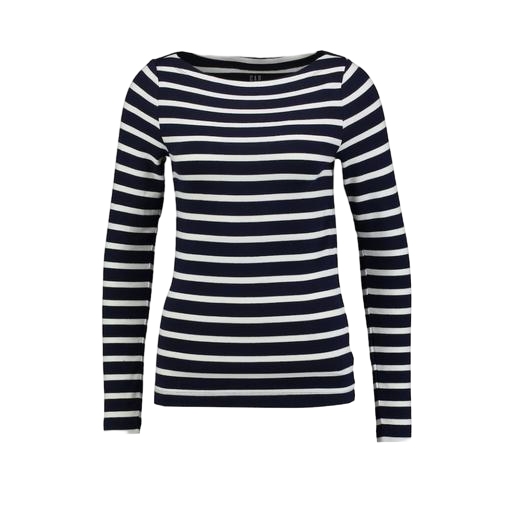
bateau shirt, blue long-sleeved striped top, long-sleeve t-shirt only macy, white background